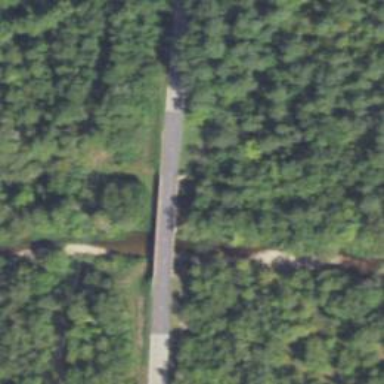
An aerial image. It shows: Beam bridge on primary highway.